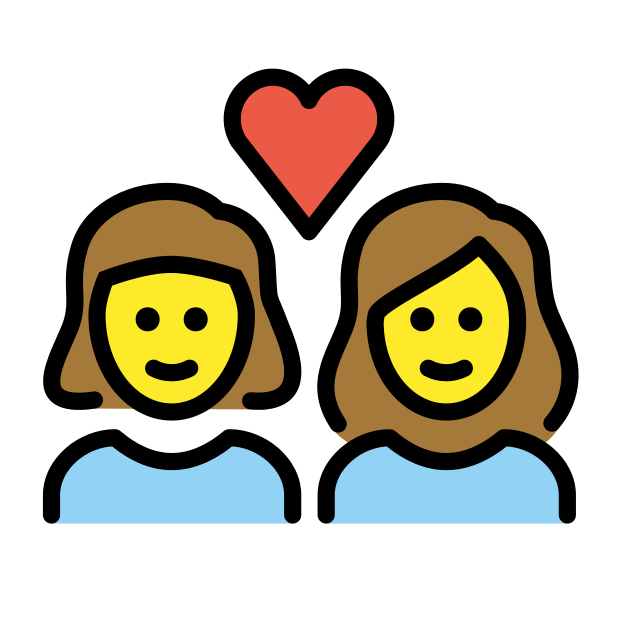
couple with heart: woman, woman